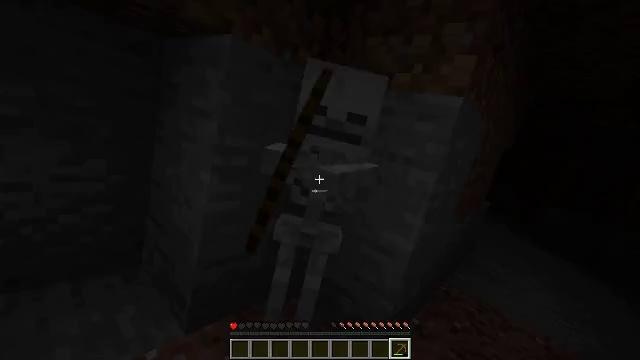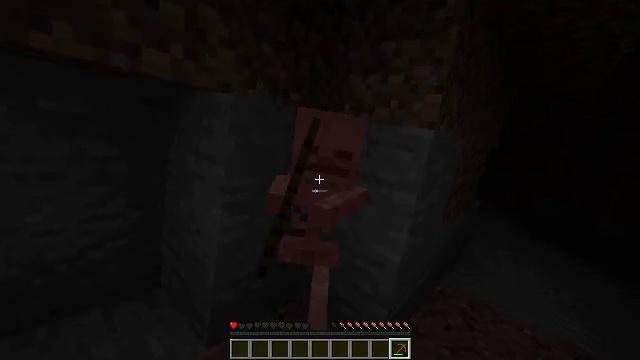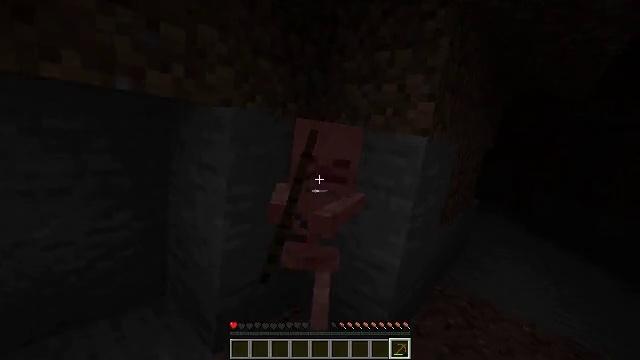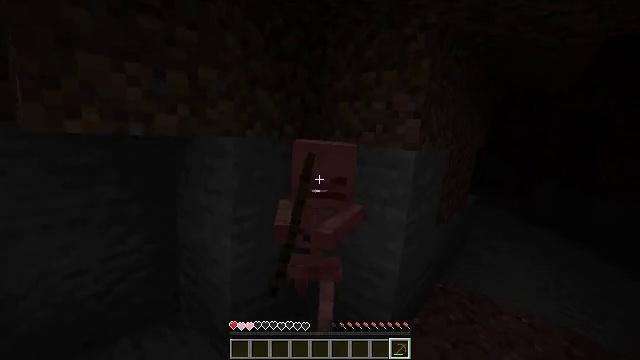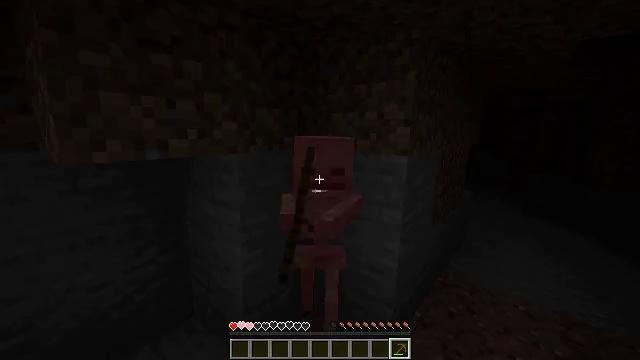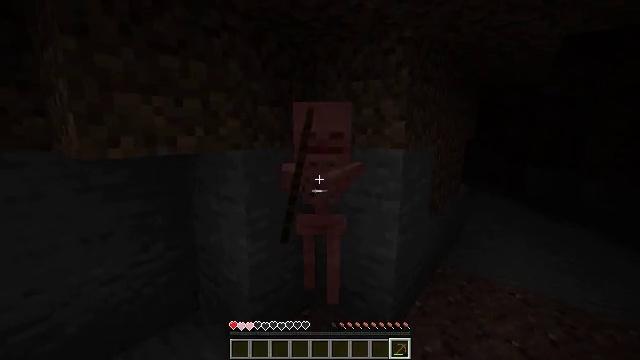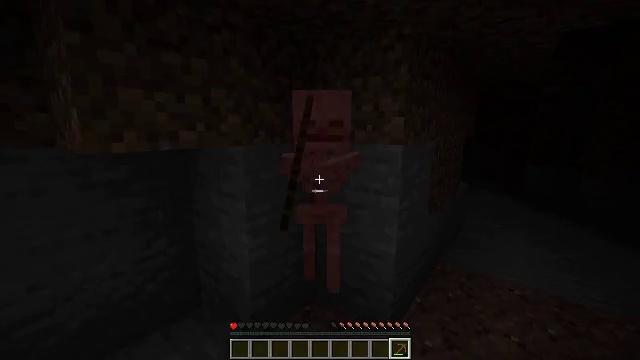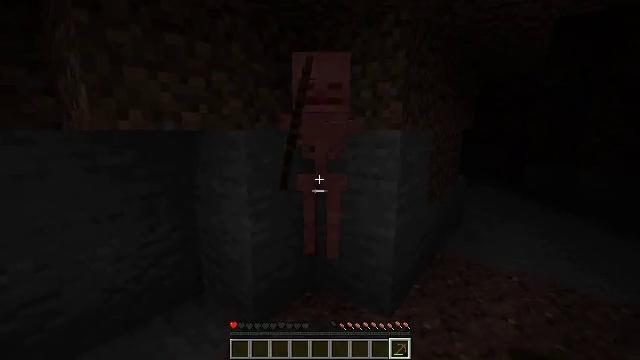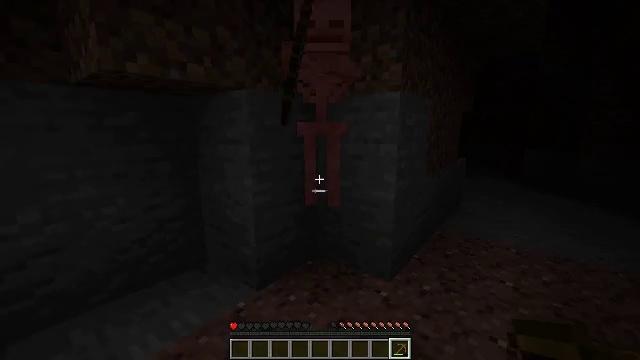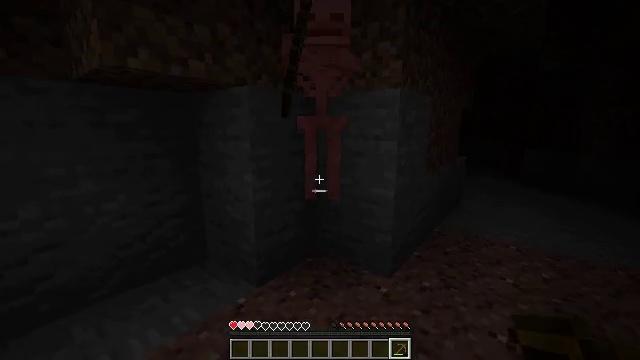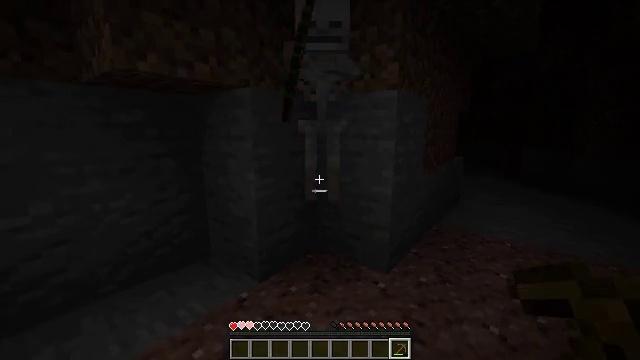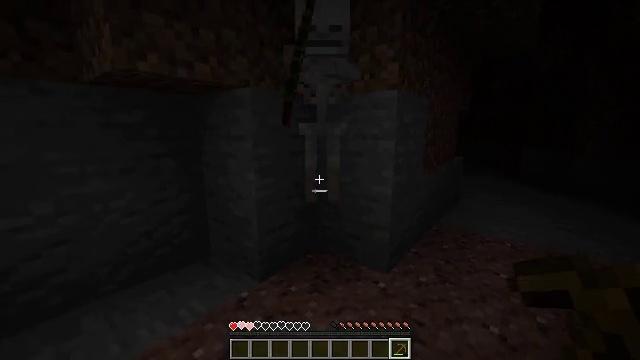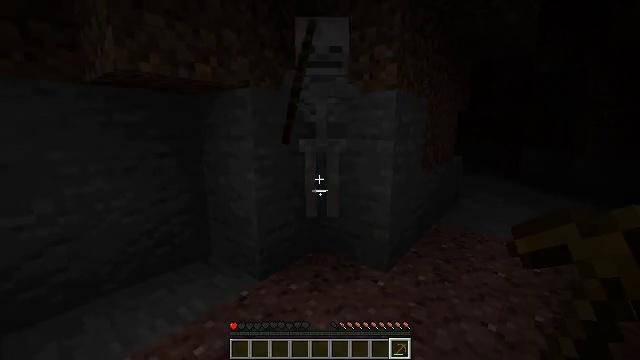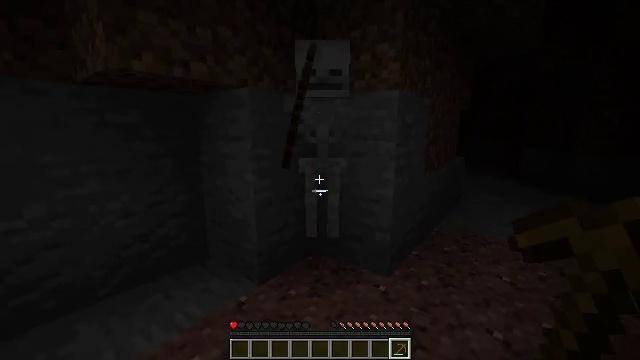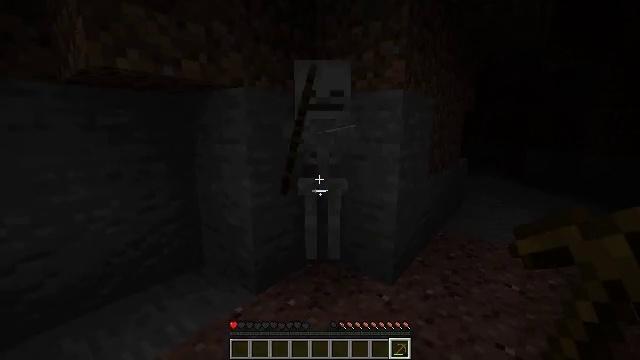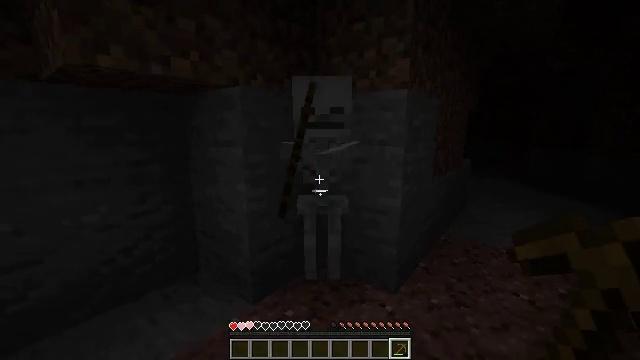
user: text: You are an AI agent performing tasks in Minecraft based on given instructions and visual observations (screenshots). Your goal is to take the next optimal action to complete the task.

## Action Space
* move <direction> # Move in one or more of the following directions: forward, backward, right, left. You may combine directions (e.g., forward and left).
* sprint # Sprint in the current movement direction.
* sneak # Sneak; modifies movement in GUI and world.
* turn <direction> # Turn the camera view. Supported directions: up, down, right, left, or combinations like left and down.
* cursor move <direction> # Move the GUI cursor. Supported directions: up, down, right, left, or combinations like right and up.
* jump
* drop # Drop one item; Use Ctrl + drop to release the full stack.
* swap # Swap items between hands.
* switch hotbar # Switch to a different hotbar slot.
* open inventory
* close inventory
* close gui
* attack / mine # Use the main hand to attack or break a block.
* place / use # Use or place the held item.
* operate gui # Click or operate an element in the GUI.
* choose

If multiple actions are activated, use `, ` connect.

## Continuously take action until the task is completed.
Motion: motion action
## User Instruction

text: Kill mobs.
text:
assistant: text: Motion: no_op
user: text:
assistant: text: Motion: no_op
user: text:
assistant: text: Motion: no_op
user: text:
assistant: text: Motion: no_op
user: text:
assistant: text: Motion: no_op
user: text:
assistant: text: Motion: no_op
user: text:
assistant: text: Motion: no_op
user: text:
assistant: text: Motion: no_op
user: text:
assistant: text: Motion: no_op
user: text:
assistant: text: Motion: no_op
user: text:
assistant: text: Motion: no_op
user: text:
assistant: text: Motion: no_op
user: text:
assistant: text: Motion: move forward
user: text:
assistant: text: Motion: move forward
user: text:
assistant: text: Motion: move forward
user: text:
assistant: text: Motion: move forward
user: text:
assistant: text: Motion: attack / mine
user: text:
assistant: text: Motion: attack / mine
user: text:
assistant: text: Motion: attack / mine
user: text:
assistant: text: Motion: no_op
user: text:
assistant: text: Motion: no_op
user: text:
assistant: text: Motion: no_op